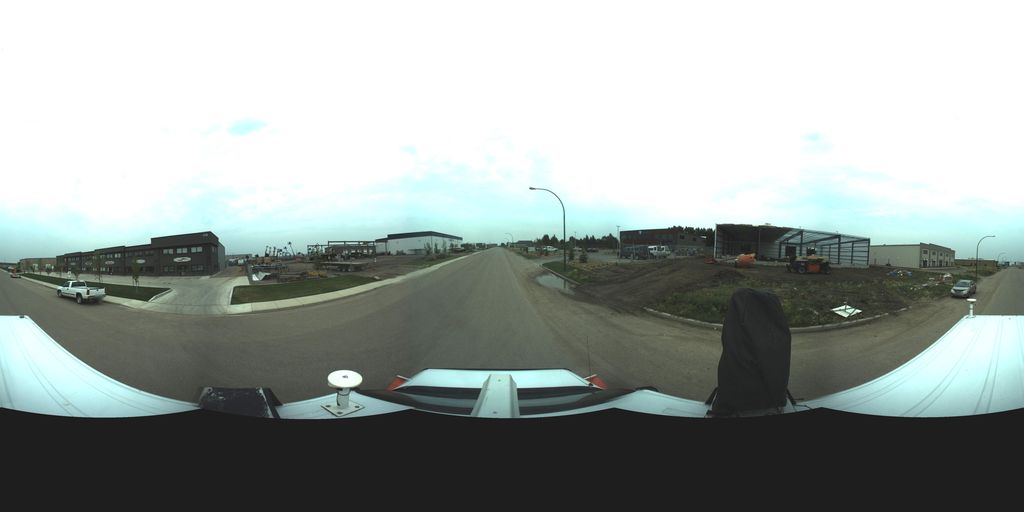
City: saskatoon